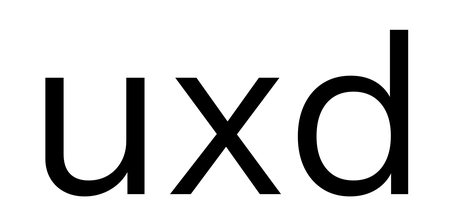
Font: InstrumentSans_Regular